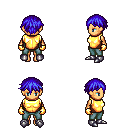
a pixel art fantasy rpg character, female body template, human, tanned skin, gold chest armor, teal pants, blue short bangs hairstyle, gold gloves, metal boots, four views (front, back, left, right), 2x2 character sprite sheet, small pixel art, hard edges, no anti-aliasing